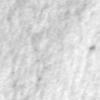
Label: no_change